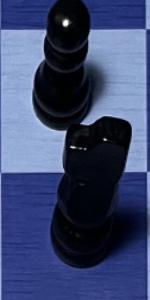
Label: Knight_Black